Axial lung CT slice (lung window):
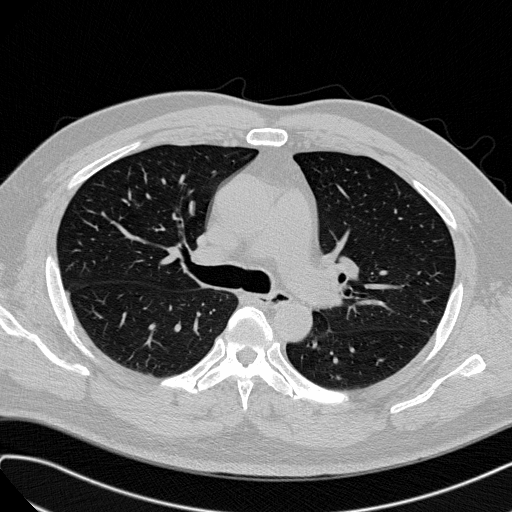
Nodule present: no